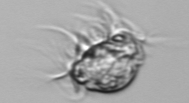
Label: Leegaardiella_ovalis